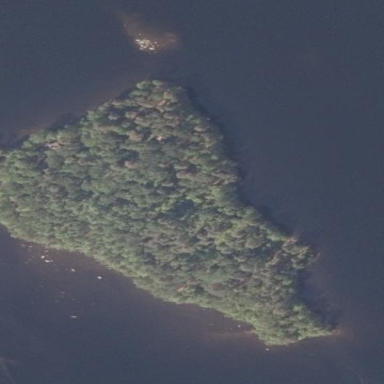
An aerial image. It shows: Islet.